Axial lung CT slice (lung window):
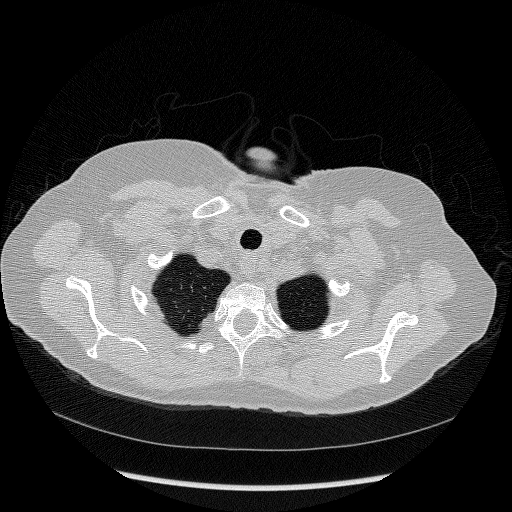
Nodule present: no